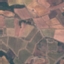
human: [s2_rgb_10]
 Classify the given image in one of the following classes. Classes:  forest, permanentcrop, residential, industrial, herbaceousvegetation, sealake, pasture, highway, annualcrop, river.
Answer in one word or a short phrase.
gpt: PermanentCrop